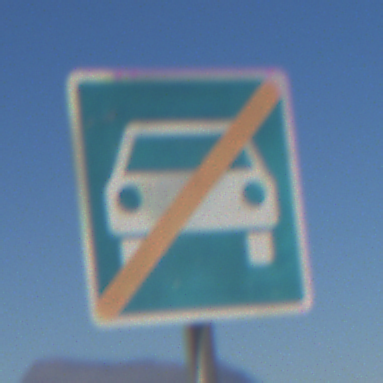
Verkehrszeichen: EndeKraftfahrstrasse
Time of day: MorningAfternoon
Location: Outdoor (RoadRail)
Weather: Clear
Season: NotSpecified
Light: Natural